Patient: sex F, age 48
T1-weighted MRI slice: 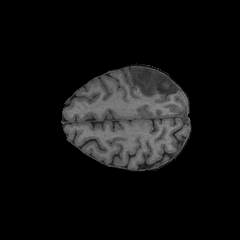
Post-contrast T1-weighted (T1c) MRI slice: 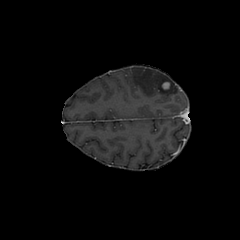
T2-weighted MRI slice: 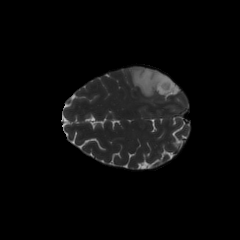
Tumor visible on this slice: yes
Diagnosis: Astrocytoma, IDH-mutant
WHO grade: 3